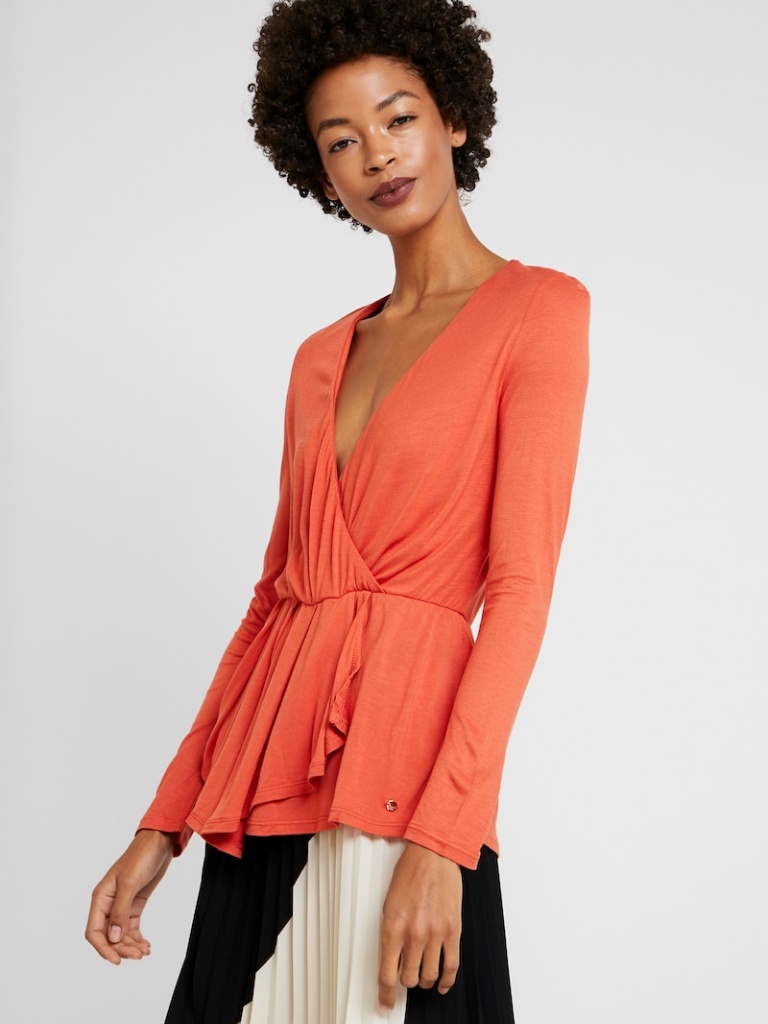
cotton relaxed a long-sleeved with the sleeves down hip length Untucked v-neck cardigan